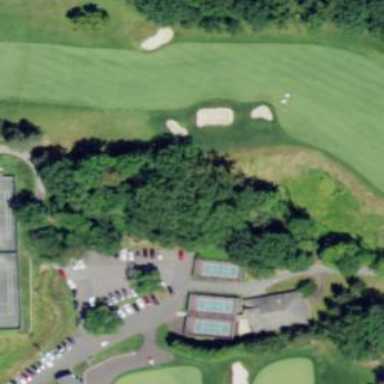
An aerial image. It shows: Golf pitch.